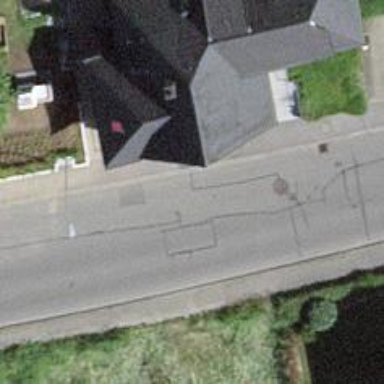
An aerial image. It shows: Bus stop with designated public transport stop position.